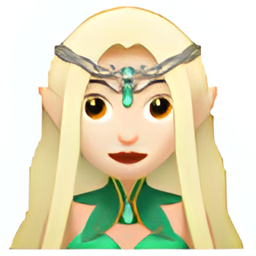
Name: woman elf light skin tone
Emoji: 🧝🏻‍♀️
Group: People & Body
Sub-group: person-fantasy